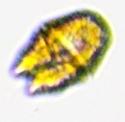
Label: Akashiwo